Chest X-ray. View position: PA
Patient age: 43
Patient sex: F
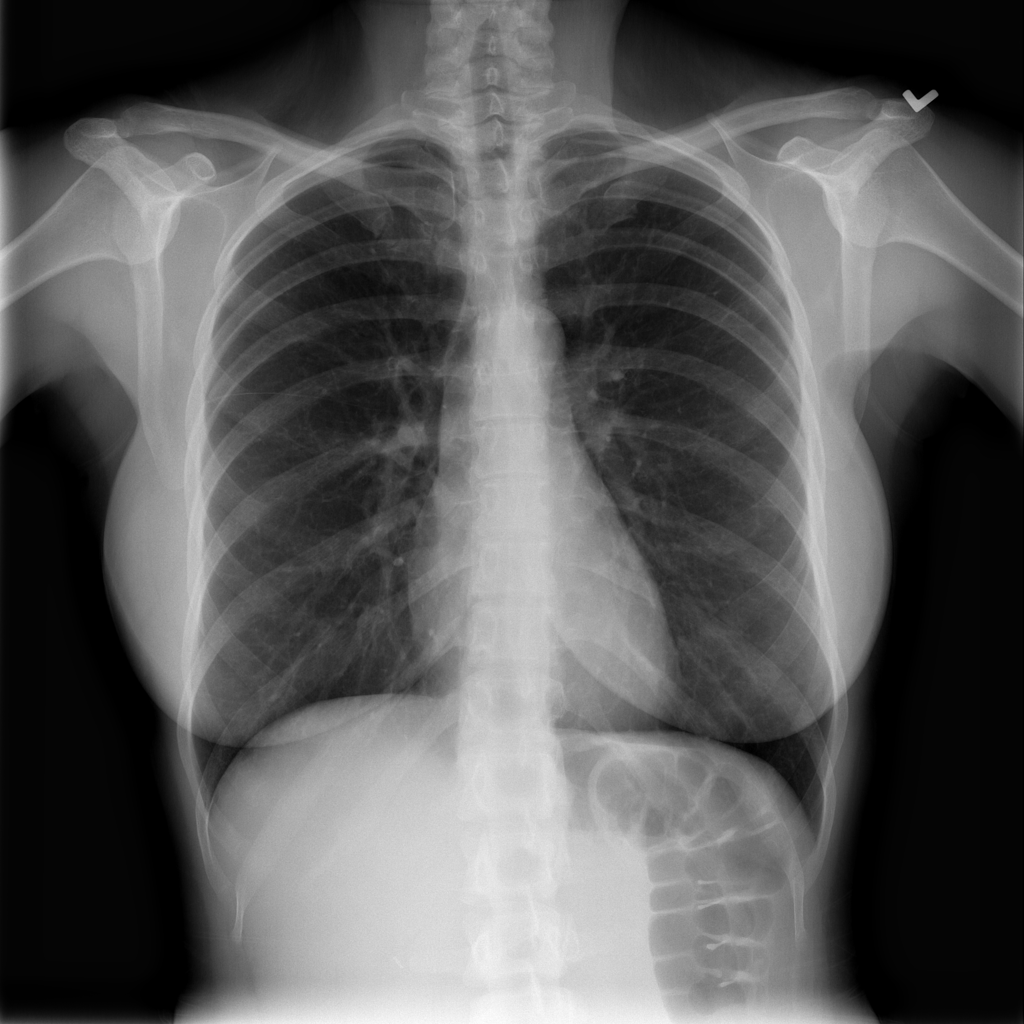
Finding: Pneumothorax